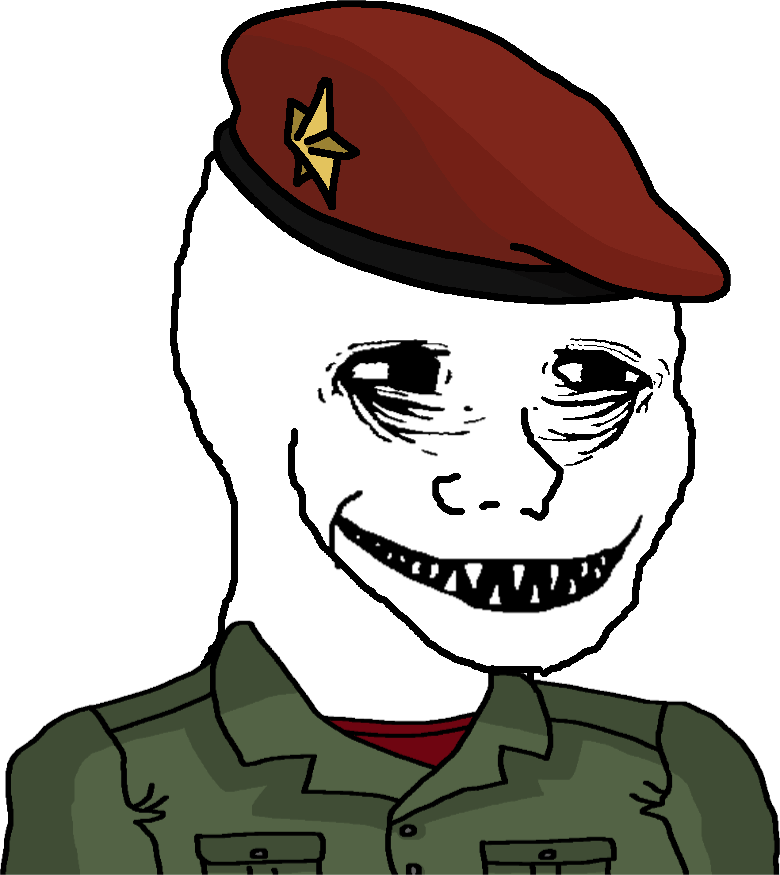
Label: 5_Oomer